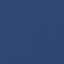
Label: SeaLake